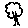
Label: tree